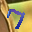
Label: 7